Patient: sex M, age 57
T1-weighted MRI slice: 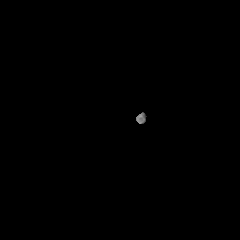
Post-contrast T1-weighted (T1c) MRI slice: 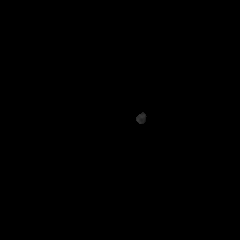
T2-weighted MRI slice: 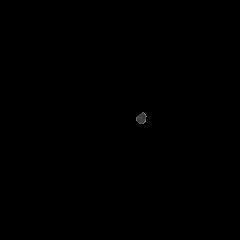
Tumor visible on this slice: no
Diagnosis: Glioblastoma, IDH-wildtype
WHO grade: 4